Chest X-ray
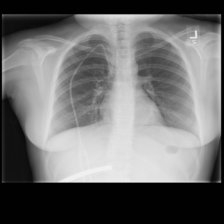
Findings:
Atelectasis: negative
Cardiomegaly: negative
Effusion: negative
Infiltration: negative
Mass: negative
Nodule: negative
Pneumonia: negative
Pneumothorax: negative
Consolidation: negative
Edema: negative
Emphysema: negative
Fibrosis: negative
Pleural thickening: negative
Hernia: negative